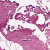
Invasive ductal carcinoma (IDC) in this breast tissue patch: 0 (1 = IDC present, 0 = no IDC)